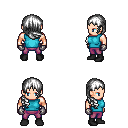
a pixel art fantasy rpg character, male body template, human, light skin, teal sleeveless shirt, magenta pants, white right-swept hairstyle, metal gloves, black shoes, four views (front, back, left, right), 2x2 character sprite sheet, small pixel art, hard edges, no anti-aliasing